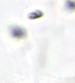
Label: Phaeocystis